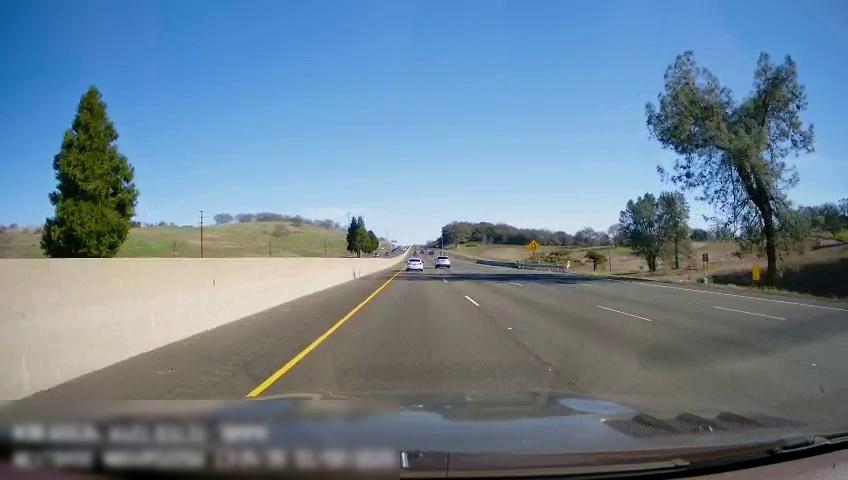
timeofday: Day
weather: Sunny
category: Drivable Space
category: Drivable Space
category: Vehicles | SUV
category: Vehicles | Car
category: Lanes | Current Lane
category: Lanes | Current Lane
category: Lanes | Alternate Lane
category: Lanes | Alternate Lane
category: Lanes | Alternate Lane
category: Traffic | Signs
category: Traffic | Signs